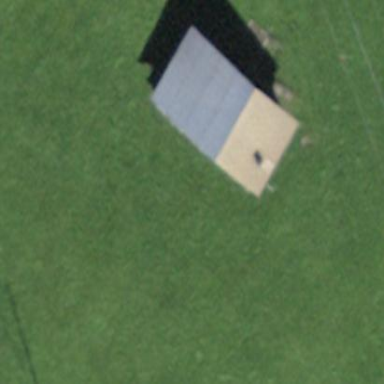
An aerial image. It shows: Barn.